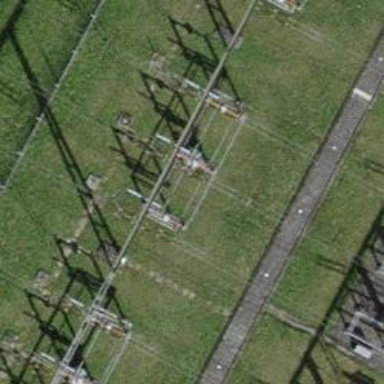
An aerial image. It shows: Insulator used in power equipment.